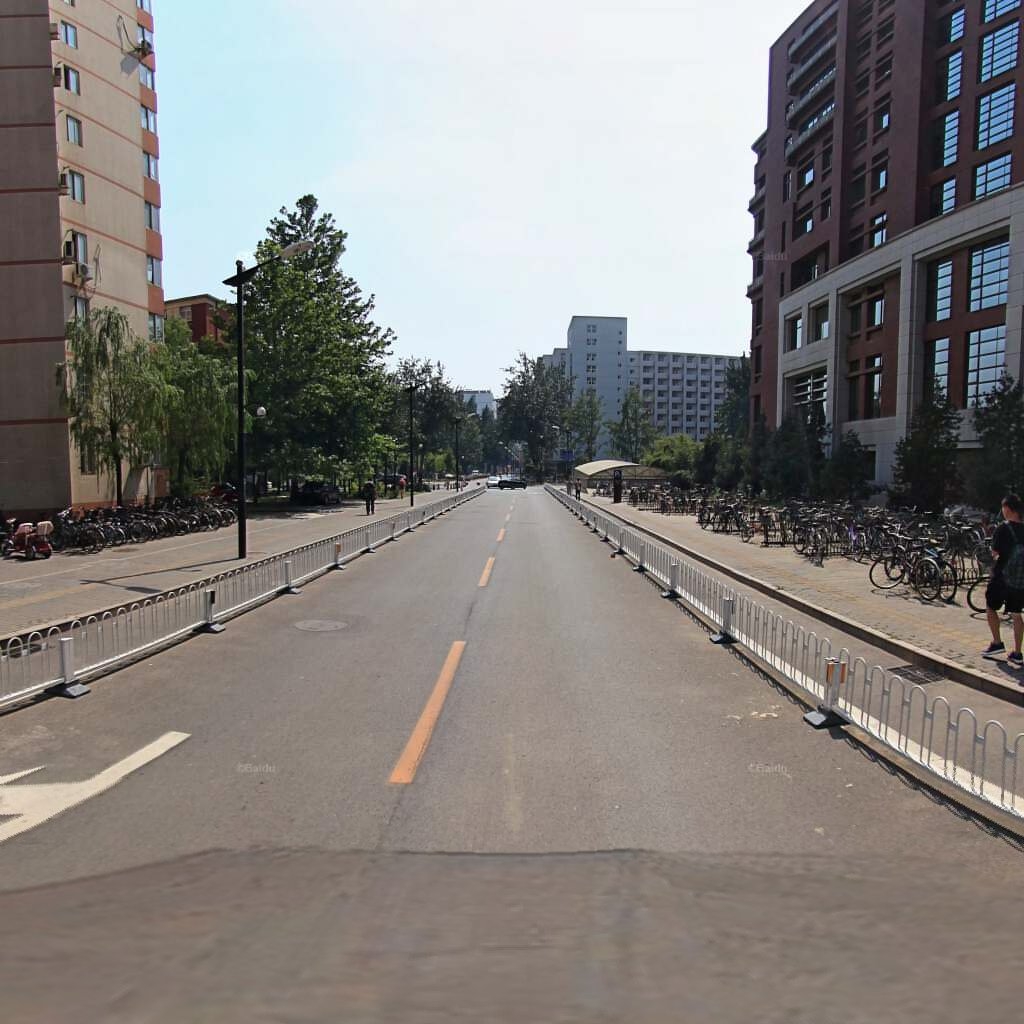
Region: Haidian
Road damage annotations: longitudinal crack, longitudinal crack, manhole cover